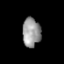
Tissue: prostate
Cell type: Epithelial cells
Senescence score: 0.3411
Nuclear area (px): 520
Mean DAPI intensity: 151.056